Question: When I place text buttons next to notext buttons in the header, the notext button show up slightly lower than. I've tried setting margin-top and padding-top for ui-btn-icon-notext, but that does not seem to have an effect.

'''
<div data-role="header" class="ui-bar">
...
<div class="ui-btn-right">
<a href="/" data-role="button" data-theme="e" data-mini="true">Sign In</a>
<a href="/" data-icon="home-blue" data-theme="e" data-role="button" data-inline="true" data-iconpos="notext">Home</a>
...
</div>
</div>
'''
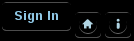
Answer: Not really sure why it is happening but a quick (and dirty) fix could be like this:
'''
a.custom-class-name-for-no-text-buttons {
top: -2px !important;
}
'''
<URL>